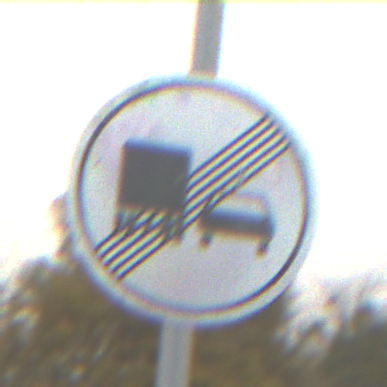
Verkehrszeichen: EndeUeberholverbotKraftfahrzeuge
Umgebung: Outdoor, Suburban
Tageszeit: MorningAfternoon
Wetter: Overcast
Licht: Natural
Jahreszeit: NotSpecified
Kontrast: LowContrast